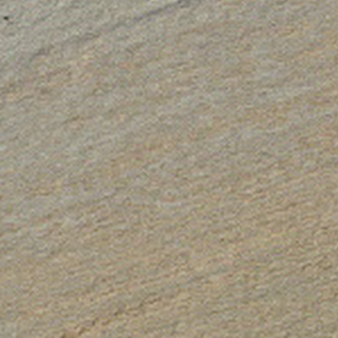
Label: other